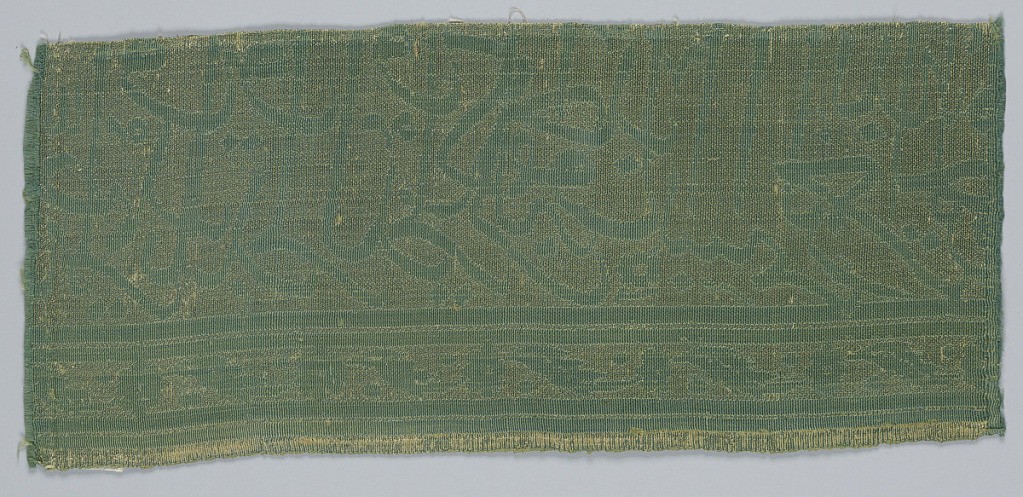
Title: Fragment
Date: possibly 16th century
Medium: silk, metallic Technique: two integrated structures; plain weave plus plain weave
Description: Niskhi inscription in gren on gold.